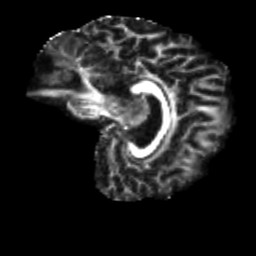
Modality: FA
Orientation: sagittal
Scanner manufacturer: siemens
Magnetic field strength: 3 T
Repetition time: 4 s
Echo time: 0.0594 s